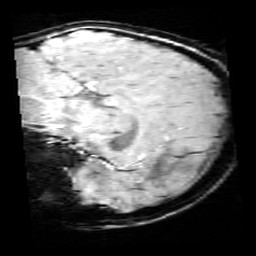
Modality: SWI
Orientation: sagittal
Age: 9
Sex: male
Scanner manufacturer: siemens
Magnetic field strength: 3 T
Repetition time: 0.027 s
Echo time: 0.02 s